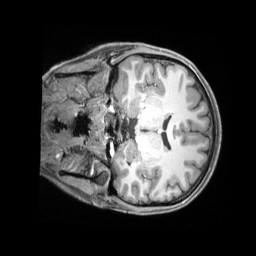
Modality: T1w
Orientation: coronal
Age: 21
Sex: female
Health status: ill
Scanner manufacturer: siemens
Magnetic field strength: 3 T
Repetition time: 2.2 s
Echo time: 0.00218 s